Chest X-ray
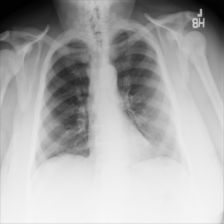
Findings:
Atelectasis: negative
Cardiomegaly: negative
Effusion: negative
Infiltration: negative
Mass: negative
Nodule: negative
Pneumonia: negative
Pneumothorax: negative
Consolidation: negative
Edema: negative
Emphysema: negative
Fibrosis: negative
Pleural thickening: negative
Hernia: negative